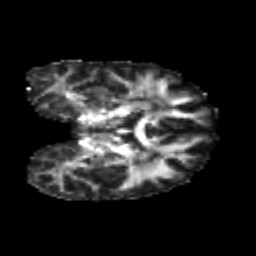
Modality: FA
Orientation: coronal
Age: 23
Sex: female
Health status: healthy
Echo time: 0.074 s